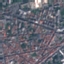
Label: Residential